Field crop: maize
Growth stage: 2
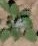
Species: chenopodium